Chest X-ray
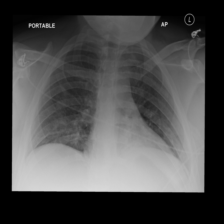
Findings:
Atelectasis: negative
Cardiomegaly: negative
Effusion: negative
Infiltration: negative
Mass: negative
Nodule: negative
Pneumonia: negative
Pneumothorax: negative
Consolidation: negative
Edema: negative
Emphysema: negative
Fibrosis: negative
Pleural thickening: negative
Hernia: negative